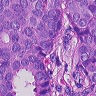
Metastatic tissue present: yes